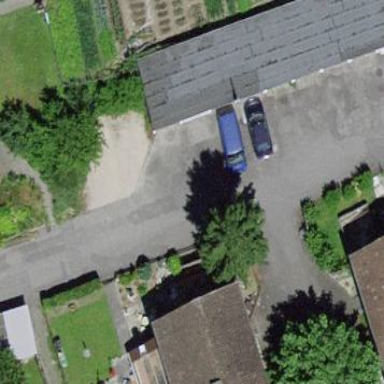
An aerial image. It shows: Group of garages.